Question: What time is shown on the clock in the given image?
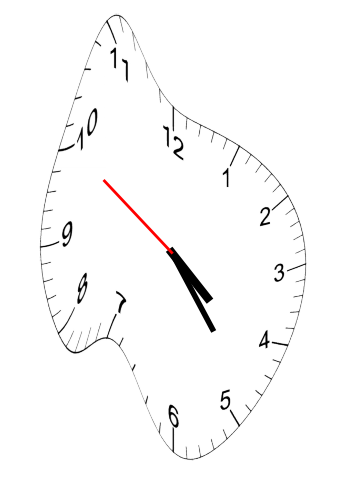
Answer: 04:23:50